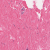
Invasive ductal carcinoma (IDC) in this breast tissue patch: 0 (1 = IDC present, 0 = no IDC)